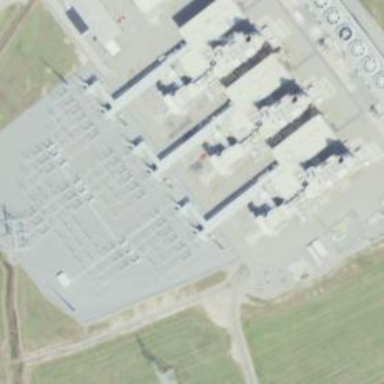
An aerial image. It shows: Gas turbine generator is in use.